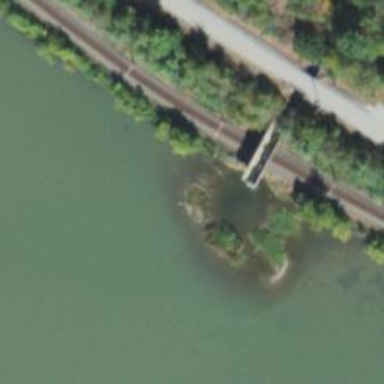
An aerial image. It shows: Aqueduct bridge.